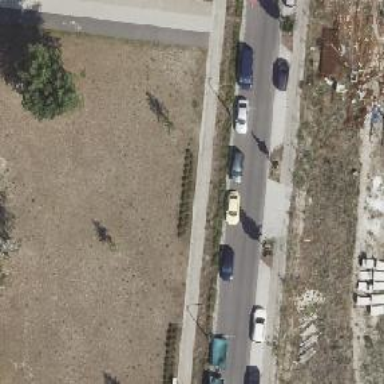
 with on-street parking on the right side and street-side parking on the left side."